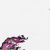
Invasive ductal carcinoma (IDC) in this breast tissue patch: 0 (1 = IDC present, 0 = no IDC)